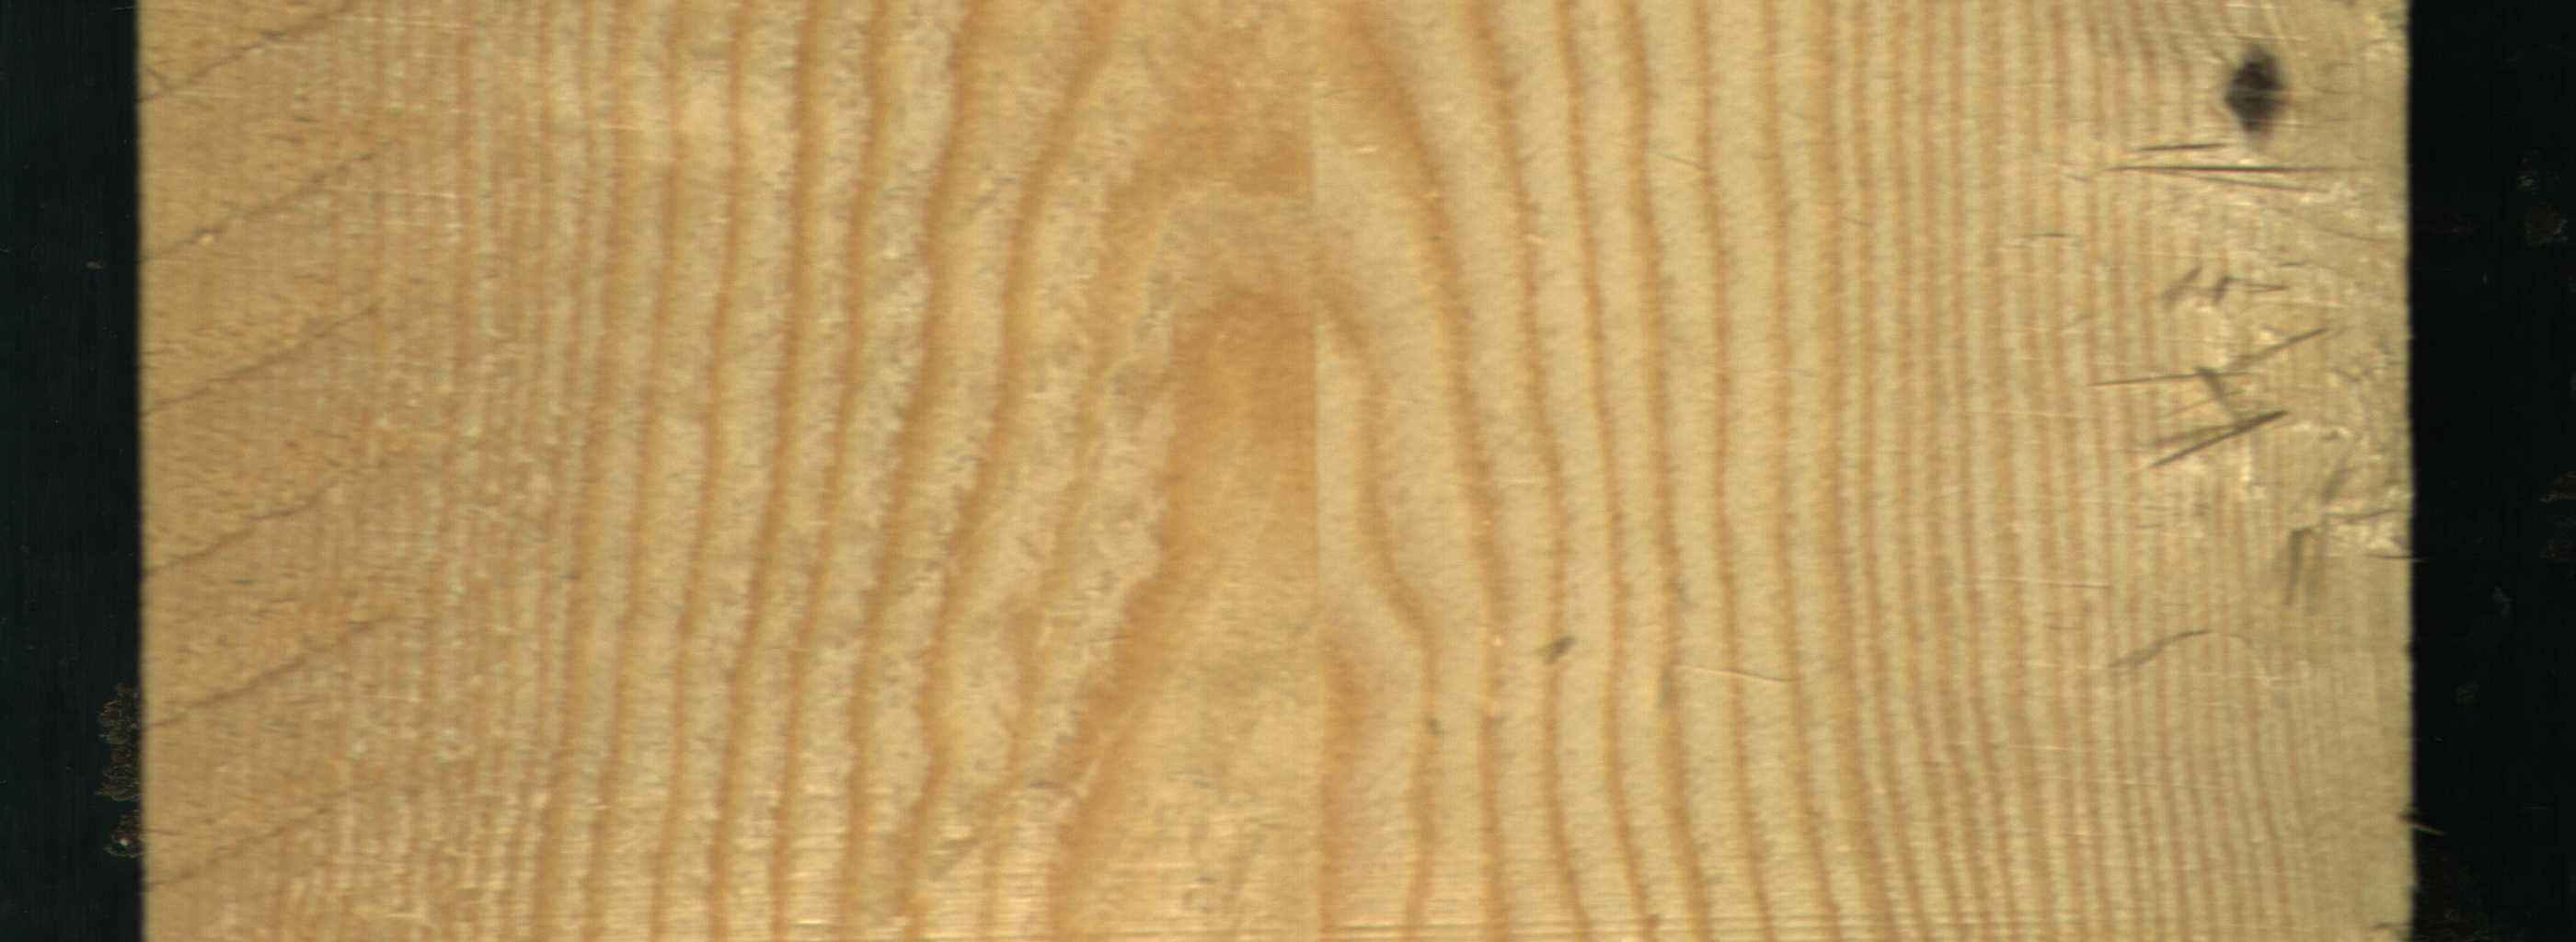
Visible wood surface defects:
Dead_Knot